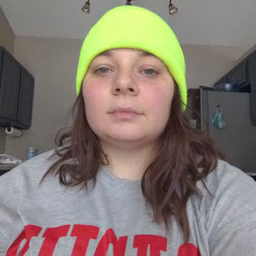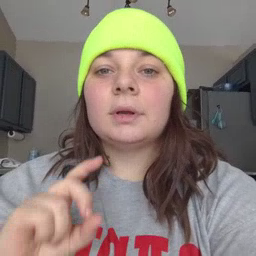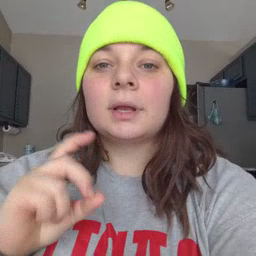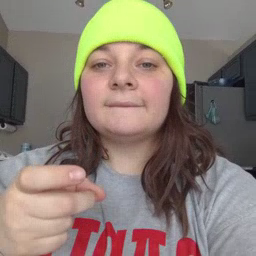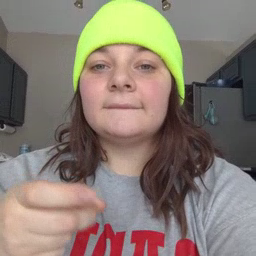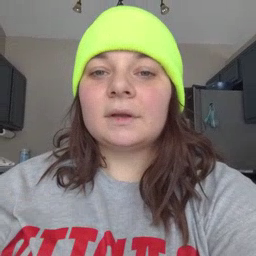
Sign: gift